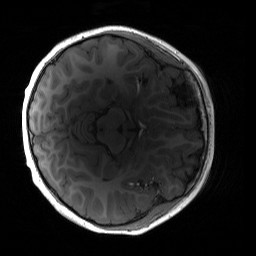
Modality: T1w
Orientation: axial
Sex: male
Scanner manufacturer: siemens
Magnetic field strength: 3 T
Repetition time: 1.9 s
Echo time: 0.00243 s